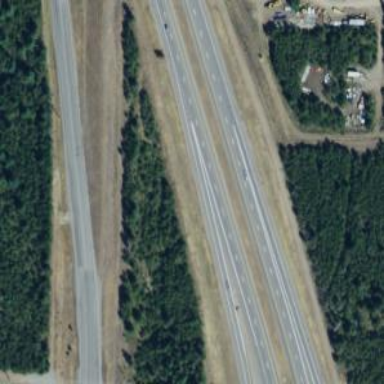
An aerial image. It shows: Trunk link highway.